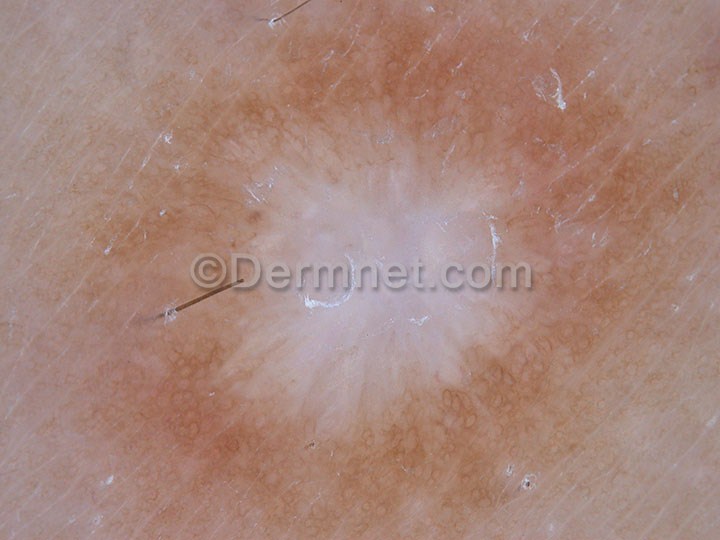
Disease: Seborrheic Keratoses and other Benign Tumors